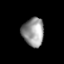
Tissue: lung
Cell type: Epithelial cells
Senescence score: 0.08381
Nuclear area (px): 600
Mean DAPI intensity: 151.865